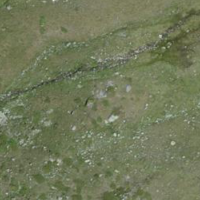
EUNIS habitat code: 26
Species observed at this site:
Marmota marmota
Silene acaulis
Arnica montana
Falco tinnunculus